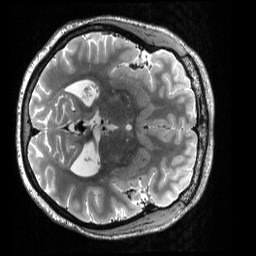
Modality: T2w
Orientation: axial
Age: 34
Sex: female
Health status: ill
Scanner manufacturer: siemens
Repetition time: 3.2 s